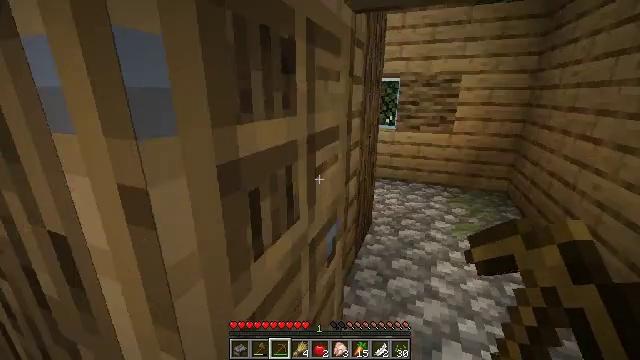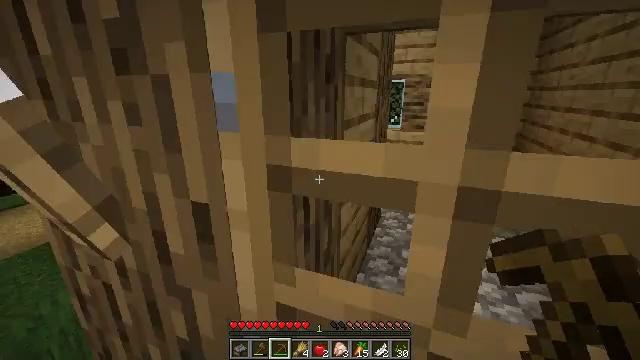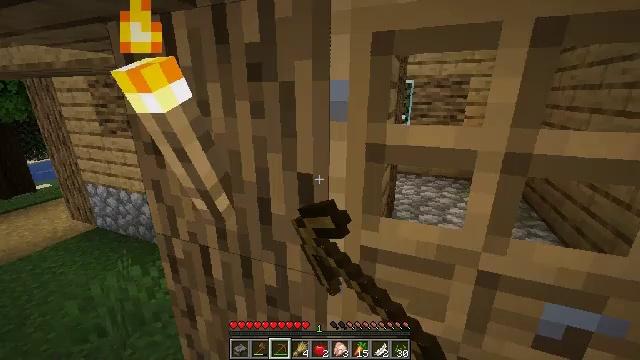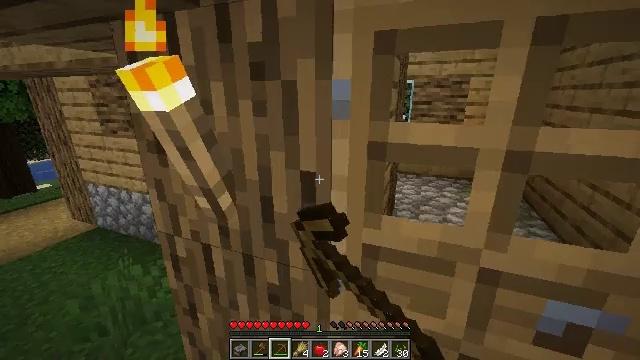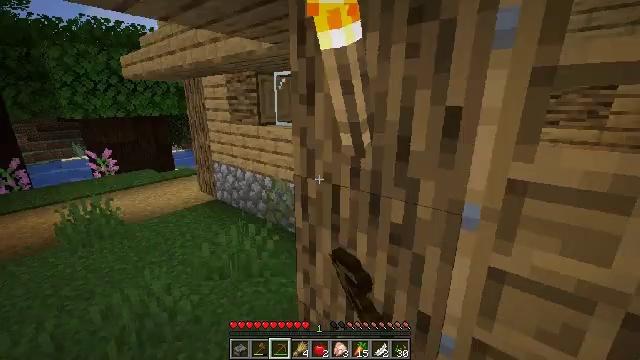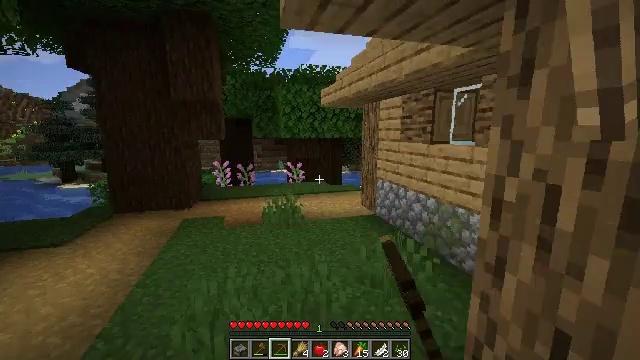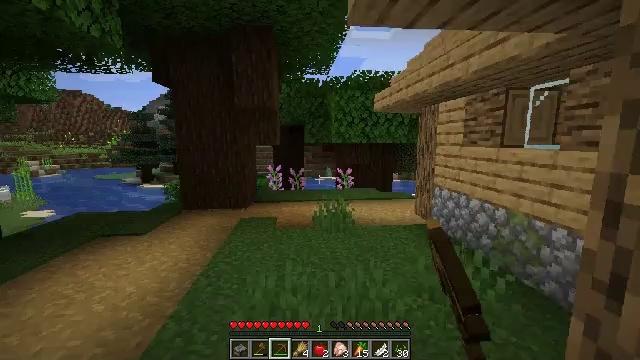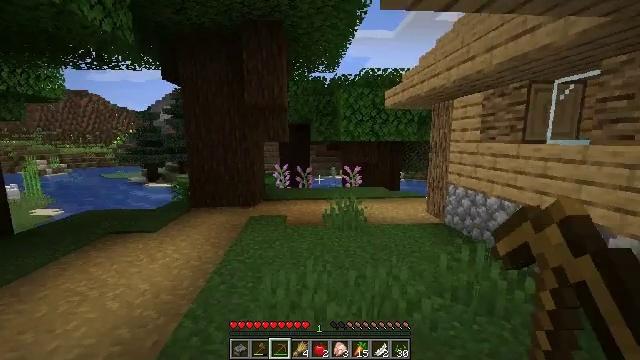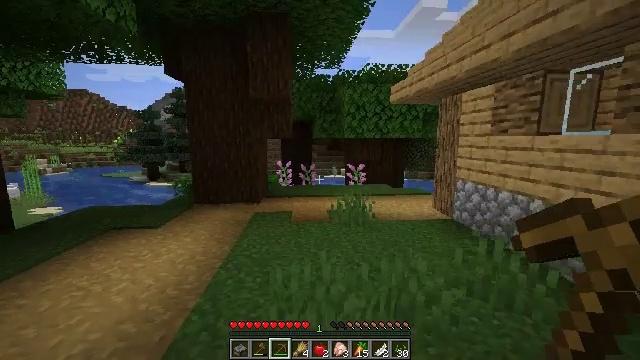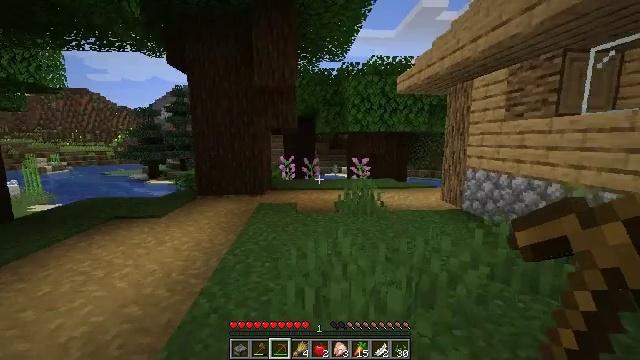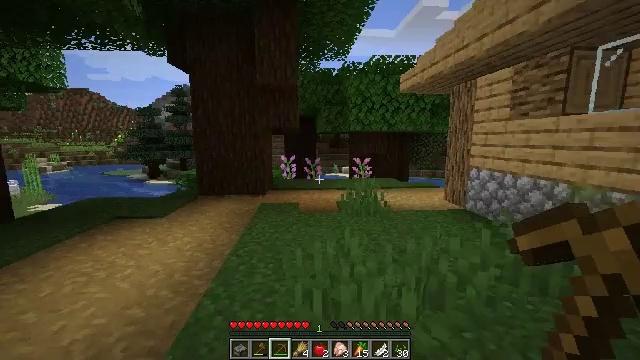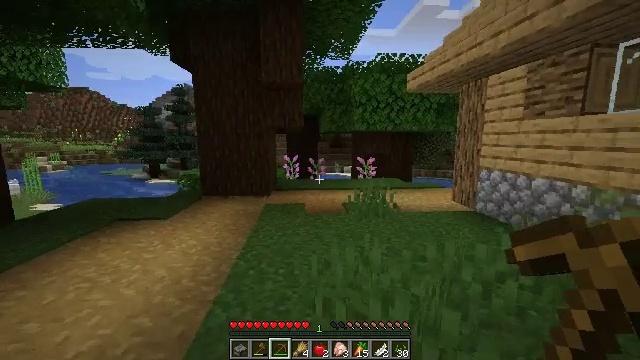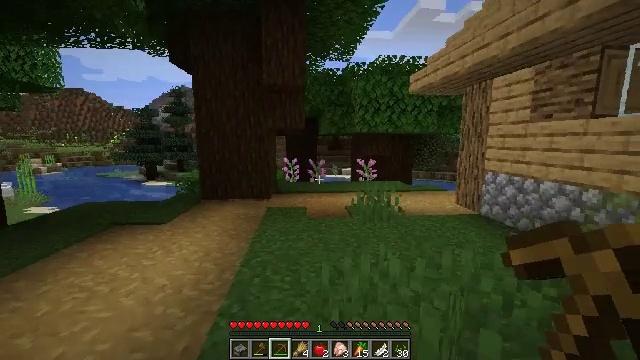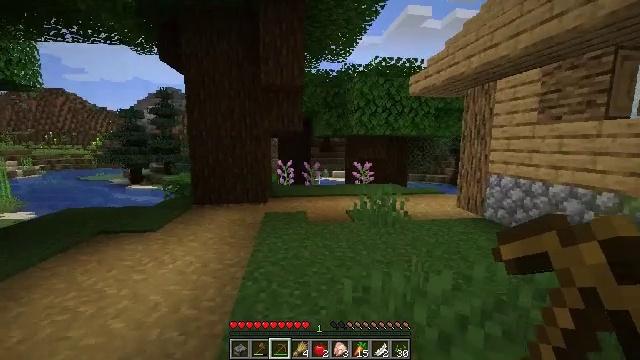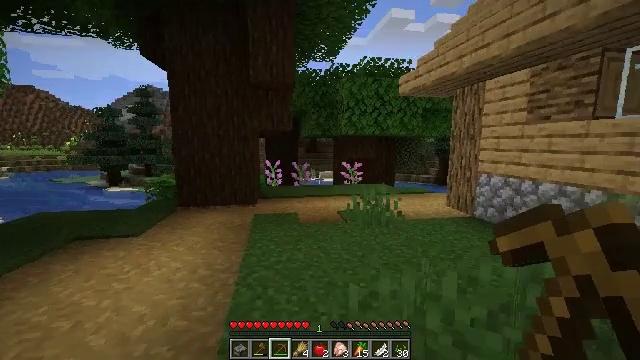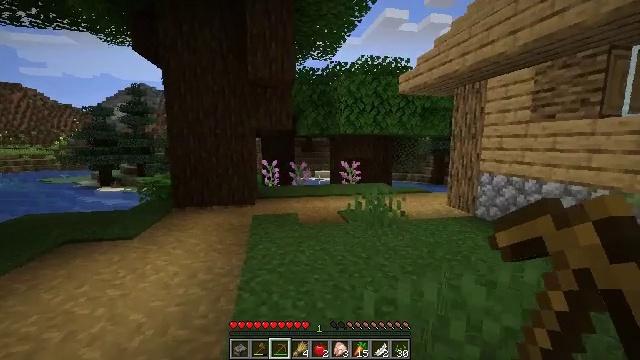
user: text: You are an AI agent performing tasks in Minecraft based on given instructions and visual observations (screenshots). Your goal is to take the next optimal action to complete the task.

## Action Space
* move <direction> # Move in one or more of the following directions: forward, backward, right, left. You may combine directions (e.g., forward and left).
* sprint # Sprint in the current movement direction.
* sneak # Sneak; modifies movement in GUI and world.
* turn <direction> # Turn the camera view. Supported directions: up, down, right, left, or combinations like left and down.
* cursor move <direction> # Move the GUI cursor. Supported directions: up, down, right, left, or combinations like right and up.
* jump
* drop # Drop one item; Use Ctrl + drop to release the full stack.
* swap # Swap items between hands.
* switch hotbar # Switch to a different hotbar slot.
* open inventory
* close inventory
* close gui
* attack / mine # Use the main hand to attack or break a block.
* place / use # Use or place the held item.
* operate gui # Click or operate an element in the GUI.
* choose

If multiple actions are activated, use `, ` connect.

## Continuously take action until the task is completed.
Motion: motion action
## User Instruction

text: Mine a chest to move it.
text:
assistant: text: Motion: move back and move left, use / place
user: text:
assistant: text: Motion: move back and move left, use / place
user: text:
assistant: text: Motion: move back and move left
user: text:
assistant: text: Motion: move left, turn left and up
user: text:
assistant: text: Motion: move left, turn left and up
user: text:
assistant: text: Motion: move left, turn left and up
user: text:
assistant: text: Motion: move forward and move left
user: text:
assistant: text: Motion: move forward and move left
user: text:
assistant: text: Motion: move forward and move left
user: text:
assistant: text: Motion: move forward and move left
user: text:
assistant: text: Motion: move forward and move left
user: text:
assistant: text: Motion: move forward and move left
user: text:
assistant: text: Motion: move forward and move left, turn right
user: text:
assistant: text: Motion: move forward and move left, turn right
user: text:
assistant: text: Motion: move forward and move left, turn right
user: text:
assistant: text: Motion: move forward
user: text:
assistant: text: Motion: no_op
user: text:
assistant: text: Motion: move forward
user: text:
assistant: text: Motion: move forward
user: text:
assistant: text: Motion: move forward
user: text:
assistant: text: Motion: move forward
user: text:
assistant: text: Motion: move forward
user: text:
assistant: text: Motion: move forward
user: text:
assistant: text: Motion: move forward
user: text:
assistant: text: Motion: move forward
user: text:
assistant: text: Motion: move forward, turn right
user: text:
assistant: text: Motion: move forward, turn right
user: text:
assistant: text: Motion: move forward, turn right
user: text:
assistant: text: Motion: move forward, turn right
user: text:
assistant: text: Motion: move forward, turn right